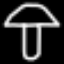
Label: mushroom